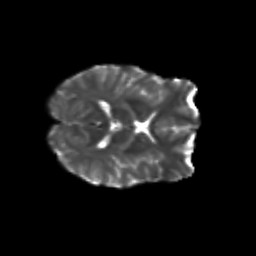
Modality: T2w
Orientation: axial
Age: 31
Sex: female
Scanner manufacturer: siemens
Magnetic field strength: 3 T
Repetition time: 3.5 s
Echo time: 0.104 s